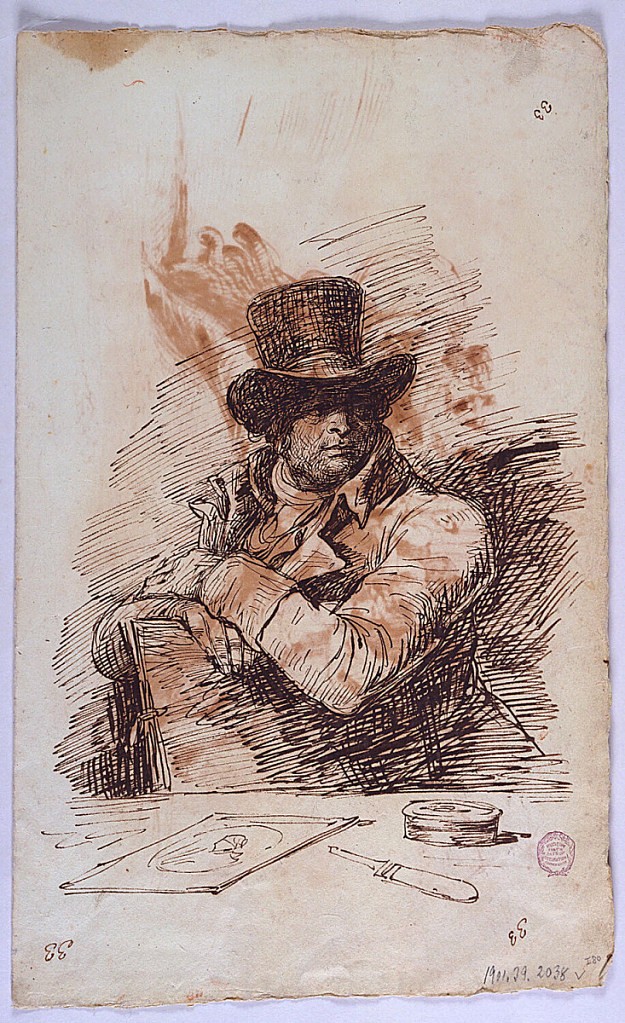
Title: Self-Portrait of Felice Giani; recto: Muses Seated Beneath a Tree
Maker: Felice Giani, Italian, 1758–1823
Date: late 18th–early 19th century
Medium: Pen and brown ink, brush and brown wash on cream wove paper
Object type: Drawing
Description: Recto: Group of classically-inspired female figures in loose drapery gather and sit around a large rock and several trees in the center of the composition

Verso: half-length portrait of a man wearing a top hat and collared jacket seated leaning on the top rail of a chair and looking off to the right of the composition.  In front of the man is a tabletop with several objects resting on the surface.